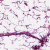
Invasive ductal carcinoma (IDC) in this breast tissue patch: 0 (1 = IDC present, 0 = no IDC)